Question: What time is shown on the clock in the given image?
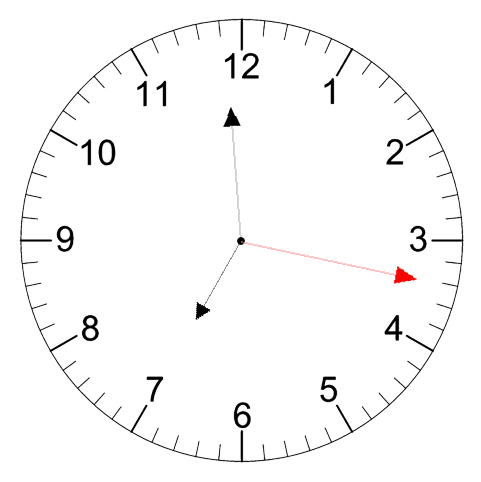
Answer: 06:59:17